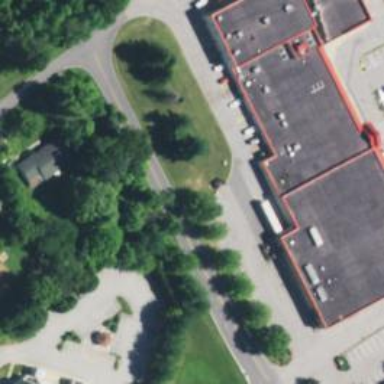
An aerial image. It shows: Retail building.